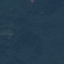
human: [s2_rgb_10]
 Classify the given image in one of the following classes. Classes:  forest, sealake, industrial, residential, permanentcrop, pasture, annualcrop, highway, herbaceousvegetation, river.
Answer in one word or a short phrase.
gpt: Forest